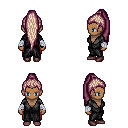
a pixel art fantasy rpg character, female body template, human, dark skin, gray robe, red pants, white blonde extra-long topknot hairstyle, white cloth bandages, maroon shoes, four views (front, back, left, right), 2x2 character sprite sheet, small pixel art, hard edges, no anti-aliasing